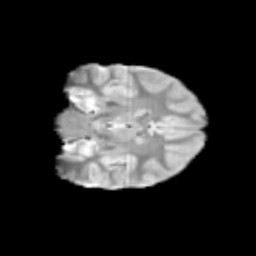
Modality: T2w
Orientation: coronal
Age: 11
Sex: female
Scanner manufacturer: siemens
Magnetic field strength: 3 T
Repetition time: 3.8 s
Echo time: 0.07 s